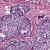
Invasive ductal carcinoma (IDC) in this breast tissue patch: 0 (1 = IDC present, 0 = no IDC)